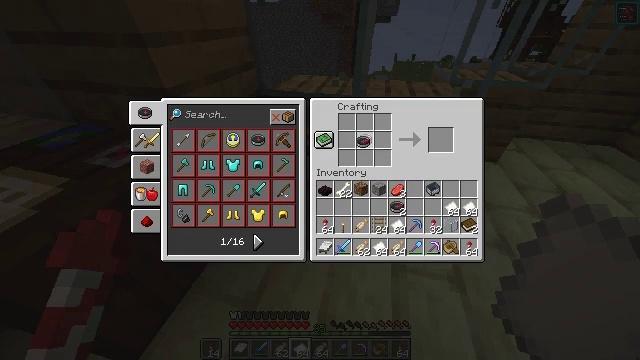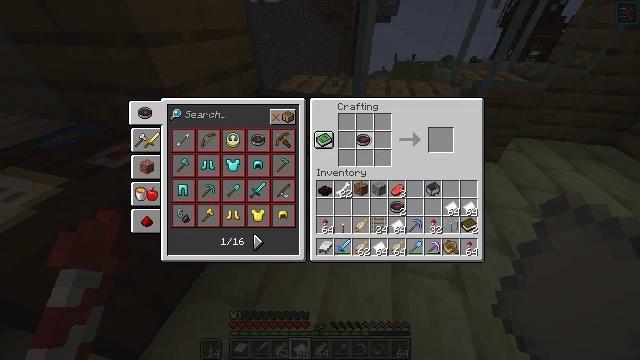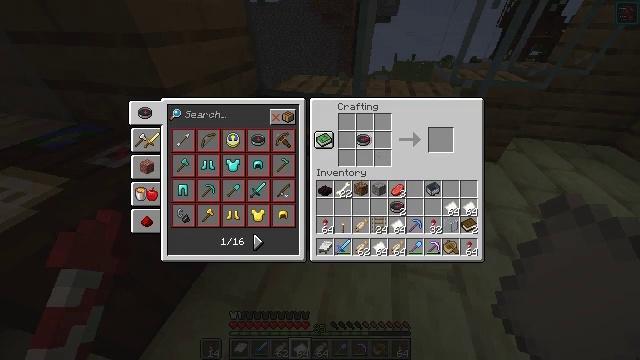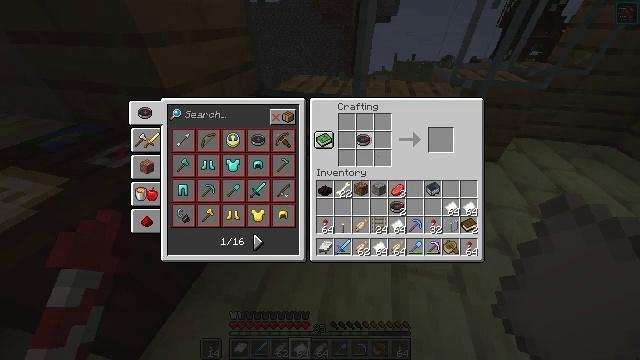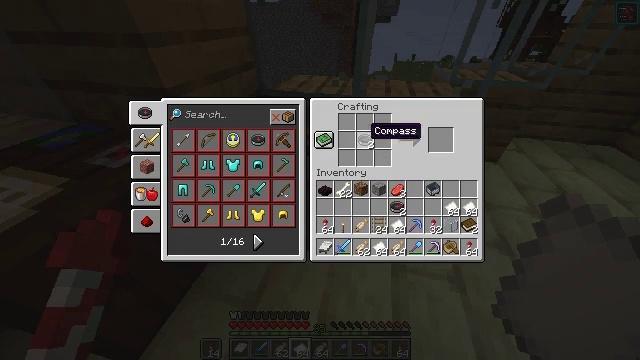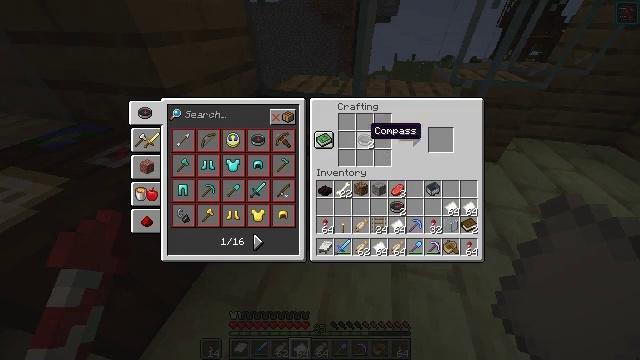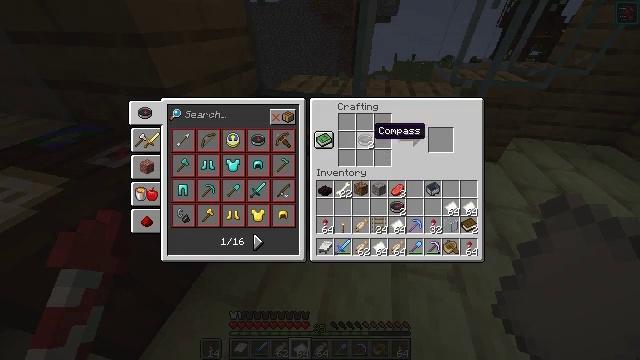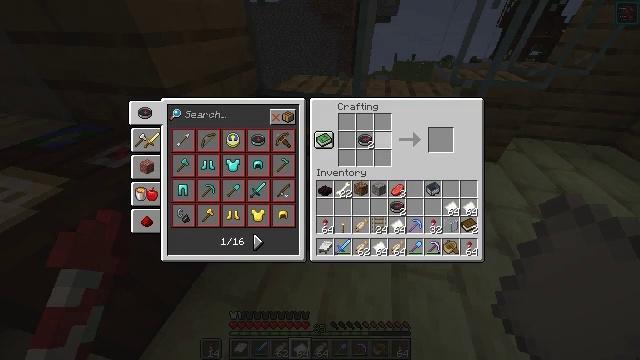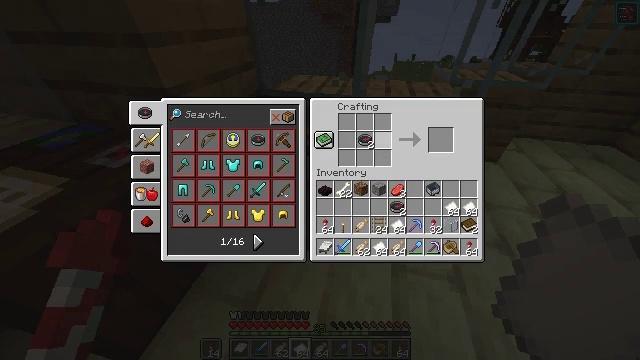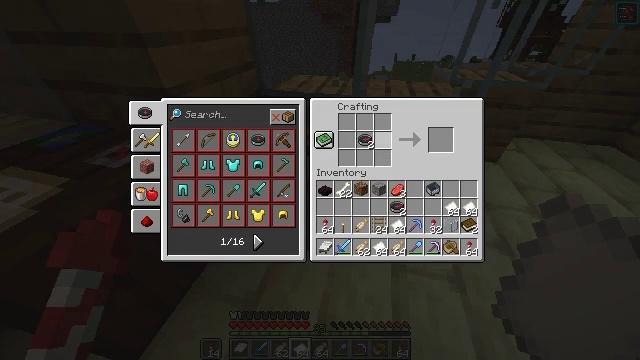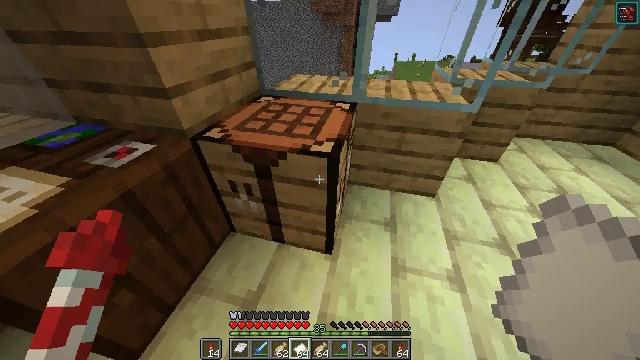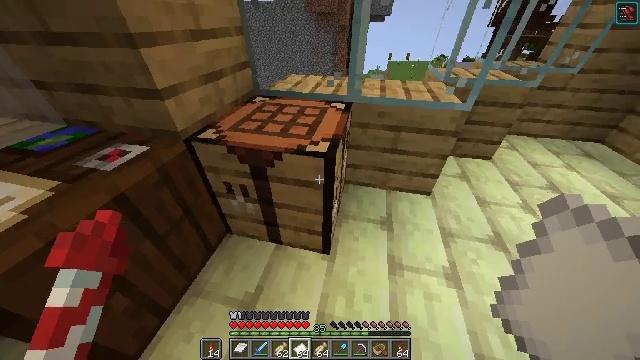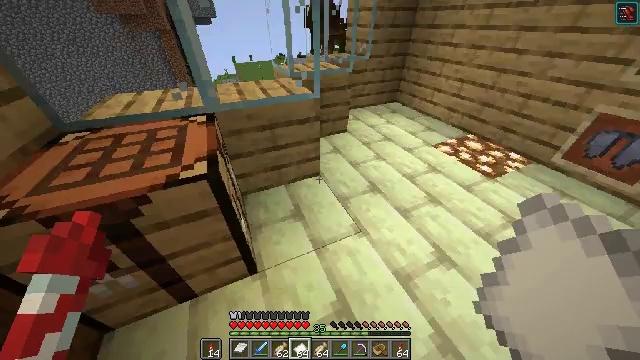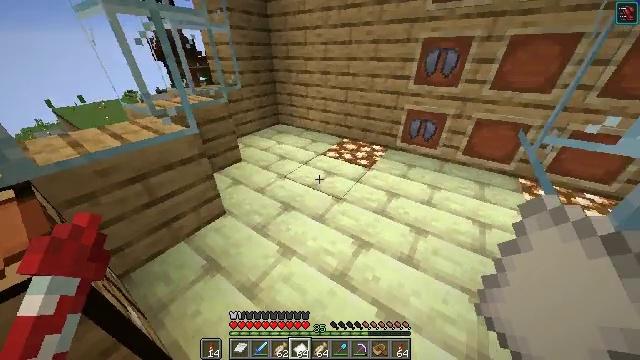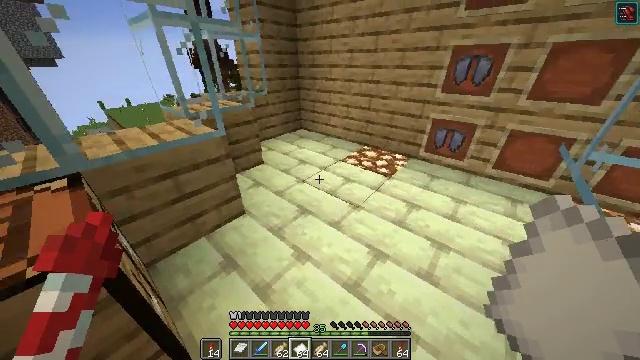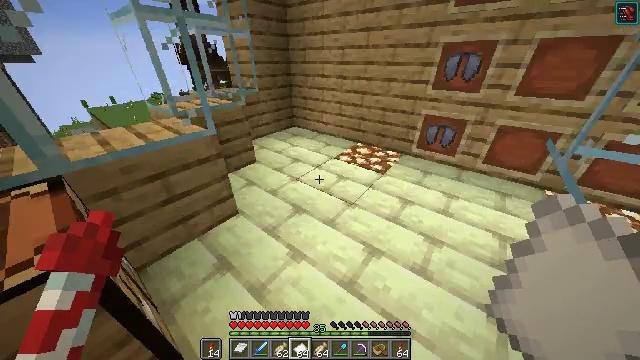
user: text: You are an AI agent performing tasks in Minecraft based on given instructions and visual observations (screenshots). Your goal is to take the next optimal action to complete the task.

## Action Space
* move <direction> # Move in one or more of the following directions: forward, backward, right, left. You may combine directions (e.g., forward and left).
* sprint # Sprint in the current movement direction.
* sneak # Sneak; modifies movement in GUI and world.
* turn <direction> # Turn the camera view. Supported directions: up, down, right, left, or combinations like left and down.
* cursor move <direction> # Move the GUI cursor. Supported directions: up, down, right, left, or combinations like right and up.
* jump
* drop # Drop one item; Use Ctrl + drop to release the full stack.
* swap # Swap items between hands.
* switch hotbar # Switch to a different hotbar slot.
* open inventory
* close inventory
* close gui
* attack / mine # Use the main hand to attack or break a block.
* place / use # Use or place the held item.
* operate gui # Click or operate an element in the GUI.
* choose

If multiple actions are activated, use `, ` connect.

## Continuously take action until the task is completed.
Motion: motion action
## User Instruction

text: Open the crafting table to craft a map.
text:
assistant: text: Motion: no_op
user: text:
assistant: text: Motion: operate gui
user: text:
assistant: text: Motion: operate gui
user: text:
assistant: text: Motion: no_op
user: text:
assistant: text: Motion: no_op
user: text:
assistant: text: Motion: no_op
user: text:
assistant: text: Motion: cursor move right
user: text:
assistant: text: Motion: no_op
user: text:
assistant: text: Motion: no_op
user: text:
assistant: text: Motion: no_op
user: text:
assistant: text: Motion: turn right, close gui
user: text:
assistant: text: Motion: turn right
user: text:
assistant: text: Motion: turn right and up
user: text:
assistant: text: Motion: turn left and up
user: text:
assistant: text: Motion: move forward, turn right
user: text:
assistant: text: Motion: move forward, turn right and up
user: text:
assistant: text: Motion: move forward and move left, turn right and up
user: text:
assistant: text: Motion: move forward and move left, turn right and up
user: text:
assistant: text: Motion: move forward and move left, turn right and up
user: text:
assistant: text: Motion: move forward and move left, turn right and up
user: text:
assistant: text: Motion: move forward and move left, turn right
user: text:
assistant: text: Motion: move forward, turn right
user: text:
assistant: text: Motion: no_op
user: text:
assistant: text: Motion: no_op
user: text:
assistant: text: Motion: no_op
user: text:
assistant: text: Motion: no_op
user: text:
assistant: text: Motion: no_op
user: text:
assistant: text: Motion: no_op
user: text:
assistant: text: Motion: no_op
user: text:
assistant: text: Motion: no_op